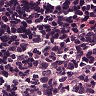
Metastatic tissue present: no